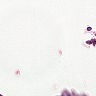
Metastatic tissue present: no